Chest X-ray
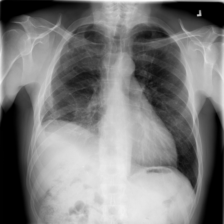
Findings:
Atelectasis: negative
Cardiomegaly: negative
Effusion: negative
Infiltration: negative
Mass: negative
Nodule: negative
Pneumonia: negative
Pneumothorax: negative
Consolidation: negative
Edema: negative
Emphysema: negative
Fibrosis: negative
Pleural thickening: negative
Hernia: negative